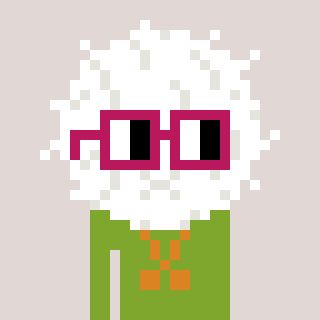
a pixel art character with square dark red glasses, a cottonball-shaped head and a slimegreen-colored body on a warm background